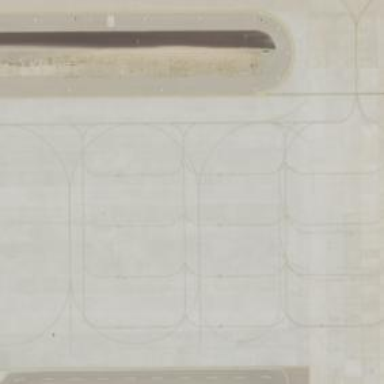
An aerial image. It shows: View of taxiway at the airport.